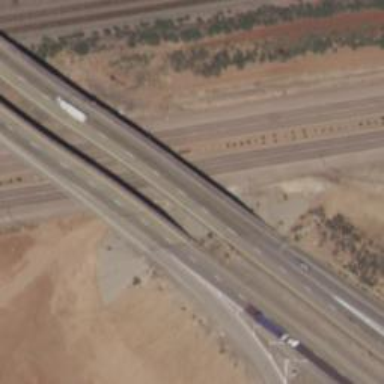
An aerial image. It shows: Motorway bridge.